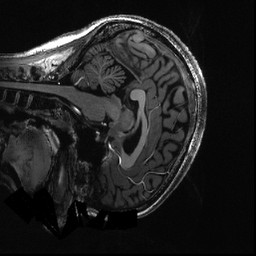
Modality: T1w
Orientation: sagittal
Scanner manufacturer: siemens
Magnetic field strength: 6.98 T
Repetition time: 2.6 s
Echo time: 0.00343 s